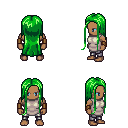
a pixel art fantasy rpg character, male body template, human, dark skin, white tunic, metal pants, green extra-long hairstyle, leather bracers, four views (front, back, left, right), 2x2 character sprite sheet, small pixel art, hard edges, no anti-aliasing